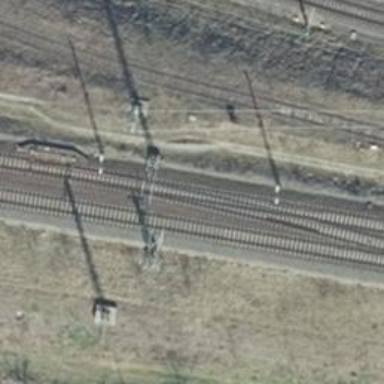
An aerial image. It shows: Milestone along the railway with catenary mast.